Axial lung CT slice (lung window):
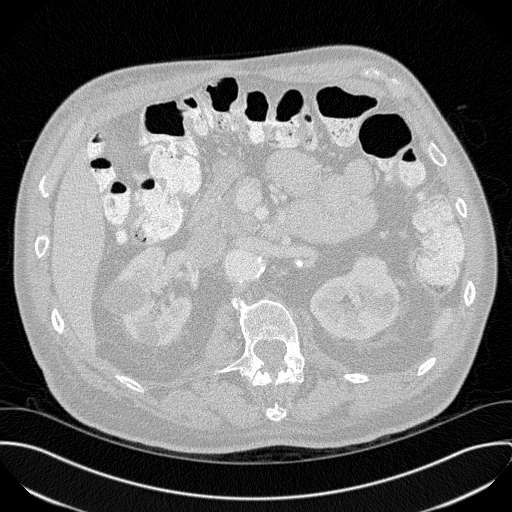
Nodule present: no